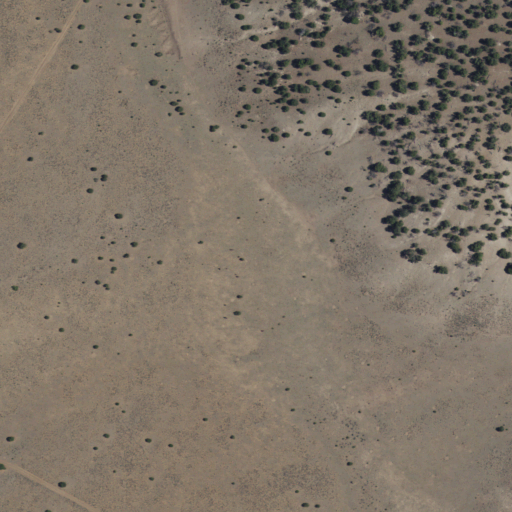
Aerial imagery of valley in New Mexico named Pancake Draw containing shrub, evergreen forest, and grassland